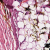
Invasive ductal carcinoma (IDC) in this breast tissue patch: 0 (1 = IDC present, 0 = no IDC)